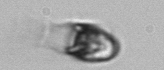
Label: Balanion